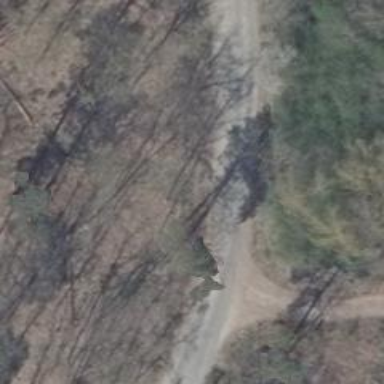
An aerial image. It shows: Service road.